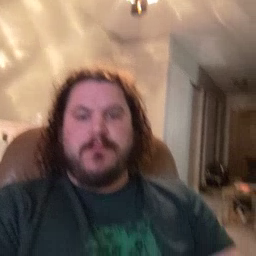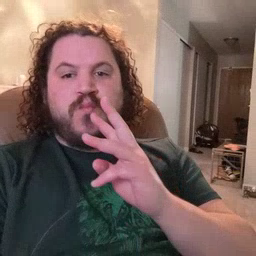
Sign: water